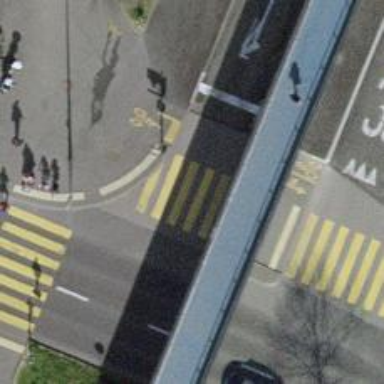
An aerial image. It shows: Crossing with traffic signals.